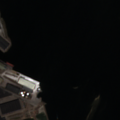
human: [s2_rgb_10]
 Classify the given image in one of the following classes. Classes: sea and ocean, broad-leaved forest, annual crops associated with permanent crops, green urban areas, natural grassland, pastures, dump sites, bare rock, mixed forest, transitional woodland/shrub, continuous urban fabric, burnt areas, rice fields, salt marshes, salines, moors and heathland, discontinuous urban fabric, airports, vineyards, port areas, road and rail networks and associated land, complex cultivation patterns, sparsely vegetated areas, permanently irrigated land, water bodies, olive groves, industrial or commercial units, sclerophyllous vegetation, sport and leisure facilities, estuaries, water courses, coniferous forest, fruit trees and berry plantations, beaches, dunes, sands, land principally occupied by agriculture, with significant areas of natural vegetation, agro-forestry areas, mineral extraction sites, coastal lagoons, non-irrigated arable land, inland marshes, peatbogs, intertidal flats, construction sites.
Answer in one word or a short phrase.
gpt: port areas, sea and ocean